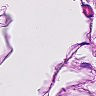
Metastatic tissue present: no